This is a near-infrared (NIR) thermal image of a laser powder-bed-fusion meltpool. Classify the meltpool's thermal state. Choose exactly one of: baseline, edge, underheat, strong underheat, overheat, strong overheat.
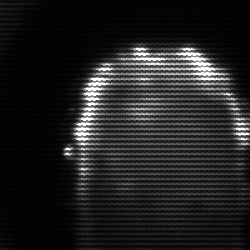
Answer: baseline